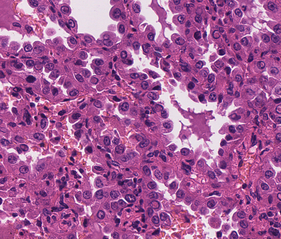
Tumor epithelial tissue: yes
Tumor-associated stroma tissue: no
Normal tissue: no